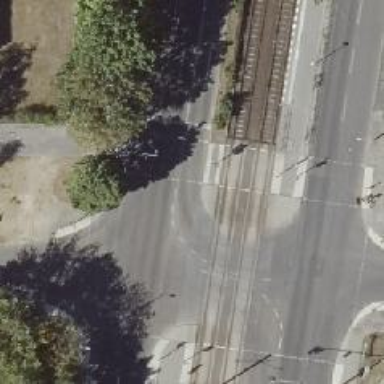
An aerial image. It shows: Tram crossing with traffic signals.